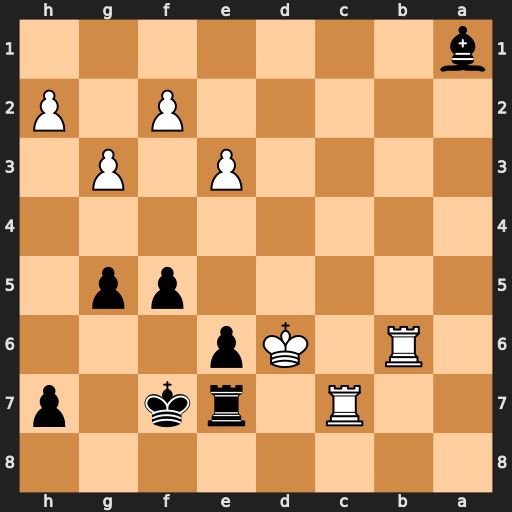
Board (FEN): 8/2R1rk1p/1R1Kp3/5pp1/8/4P1P1/5P1P/b7
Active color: b
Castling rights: -
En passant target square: -
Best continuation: Be5+ Kxe5 Rxc7 Rxe6 Rc5+